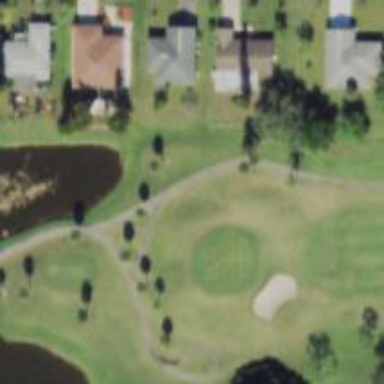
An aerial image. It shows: Path for golf carts.